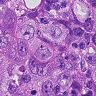
Metastatic tissue present: yes